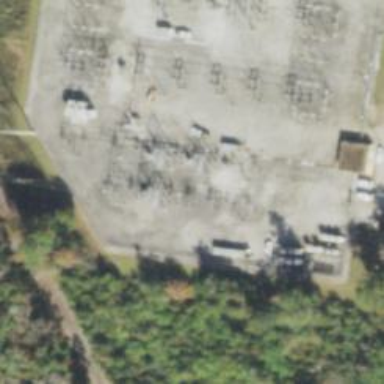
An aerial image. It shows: Switch for power supply.